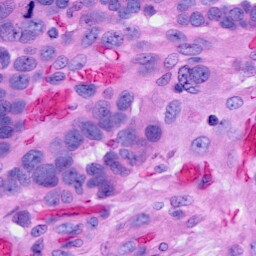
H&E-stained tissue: Ovarian